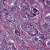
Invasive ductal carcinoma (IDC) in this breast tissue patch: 1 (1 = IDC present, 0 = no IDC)